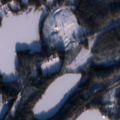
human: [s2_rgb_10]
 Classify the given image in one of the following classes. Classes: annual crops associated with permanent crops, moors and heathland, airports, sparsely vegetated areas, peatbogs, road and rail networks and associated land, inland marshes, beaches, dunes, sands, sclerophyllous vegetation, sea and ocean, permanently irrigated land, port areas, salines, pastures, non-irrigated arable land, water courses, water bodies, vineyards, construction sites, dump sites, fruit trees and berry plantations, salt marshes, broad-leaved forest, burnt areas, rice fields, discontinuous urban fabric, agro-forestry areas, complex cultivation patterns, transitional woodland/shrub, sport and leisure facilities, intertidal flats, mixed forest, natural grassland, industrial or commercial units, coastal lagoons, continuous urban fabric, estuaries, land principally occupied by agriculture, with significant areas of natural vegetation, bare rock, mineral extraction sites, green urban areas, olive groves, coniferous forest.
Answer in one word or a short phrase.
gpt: coniferous forest, transitional woodland/shrub, water bodies